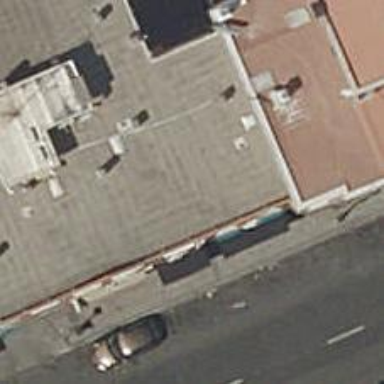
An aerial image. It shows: Restaurant.